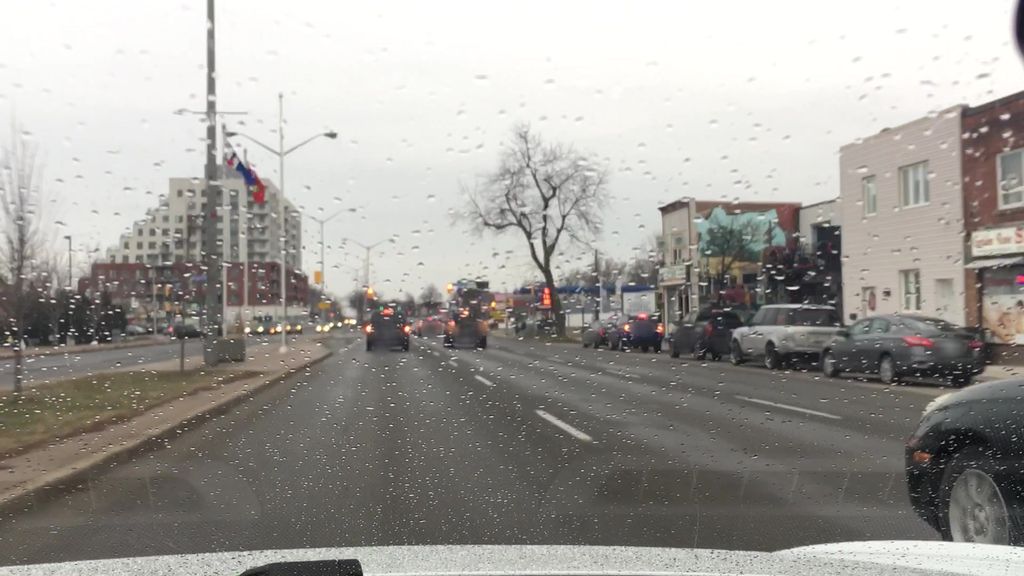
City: toronto